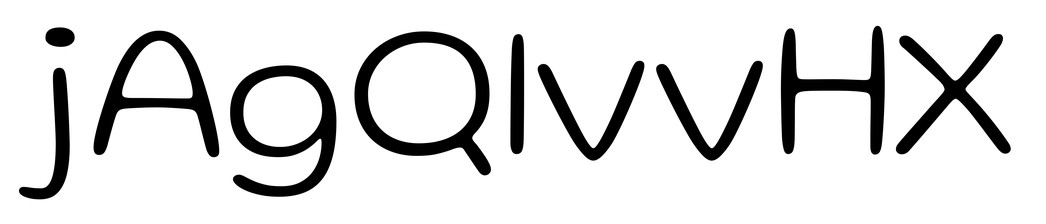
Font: Gluten_ExtraLight